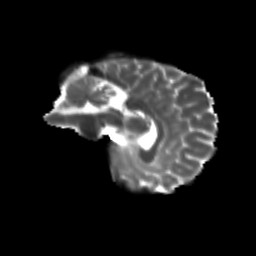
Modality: T2w
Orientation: sagittal
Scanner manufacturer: siemens
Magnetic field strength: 3 T
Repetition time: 9.2 s
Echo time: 0.084 s